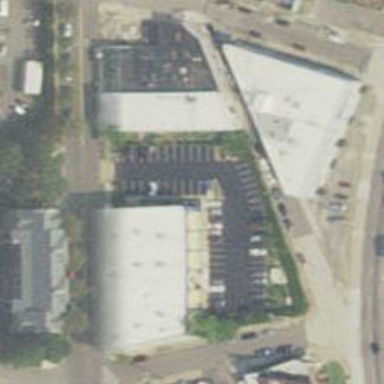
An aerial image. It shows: Parking area with surface.